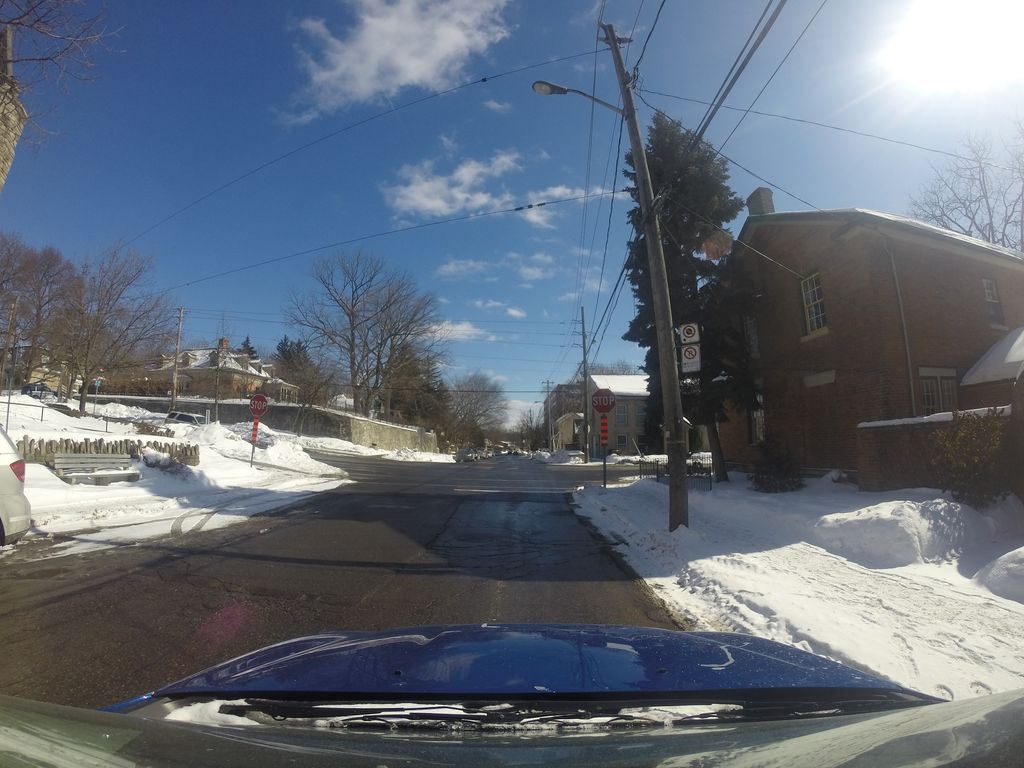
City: hamilton